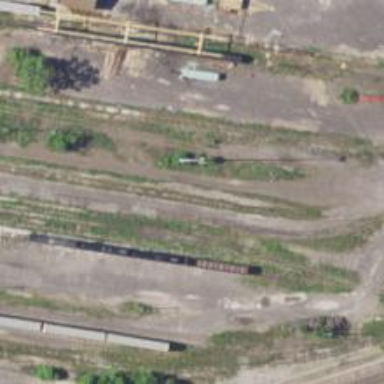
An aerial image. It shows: Railway siding with rails.